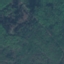
Land use / land cover class: Forest